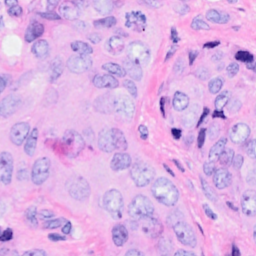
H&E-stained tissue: Breast